Current action and preconditions to check: trajectory_clear

Your task: For each precondition in the list above, predict whether it will hold at this action.

Consider the current scene as observed from the mobile robot's camera, and analyze the predicted future states of all dynamic agents (e.g., people, animals, vehicles, or any moving entities) within the NEXT SECOND.

IMPORTANT: Only answer "very likely" if you are absolutely certain—based on strong, clear evidence—that a dynamic agent will violate the precondition in the predicted future state. Do NOT answer "very likely" for unlikely, ambiguous, or low-probability risks.

Ask yourself for each precondition: Is there a high probability, with clear and convincing evidence, that the predicted future states of any dynamic agent will interfere with the predicted future state of the currently executing action within the NEXT SECOND, causing that precondition to fail?

Assess the risk level based on these predictions. Use "likely" or "very likely" if motions create a clear risk of interference.

Use "neutral" or "improbable" if agents are nearby but their predicted paths are clearly diverging or non-conflicting.

Failure Risk Categories: "very improbable", "improbable", "neutral", "likely", "very likely"

Answer Format: Output ONLY the probability_of_failure value from these categories: "very improbable", "improbable", "neutral", "likely", "very likely"

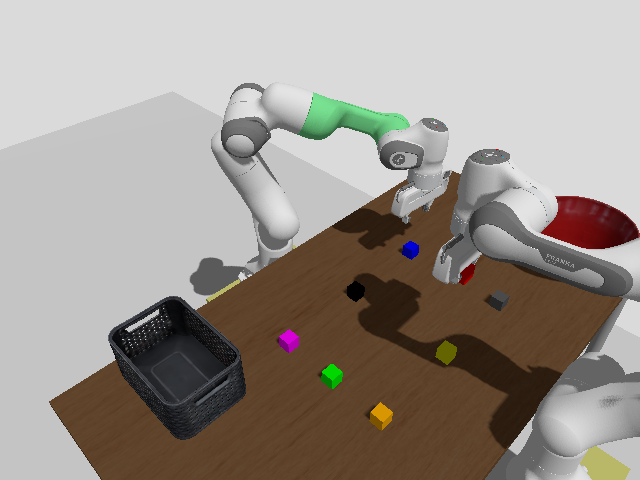

Answer: very improbable